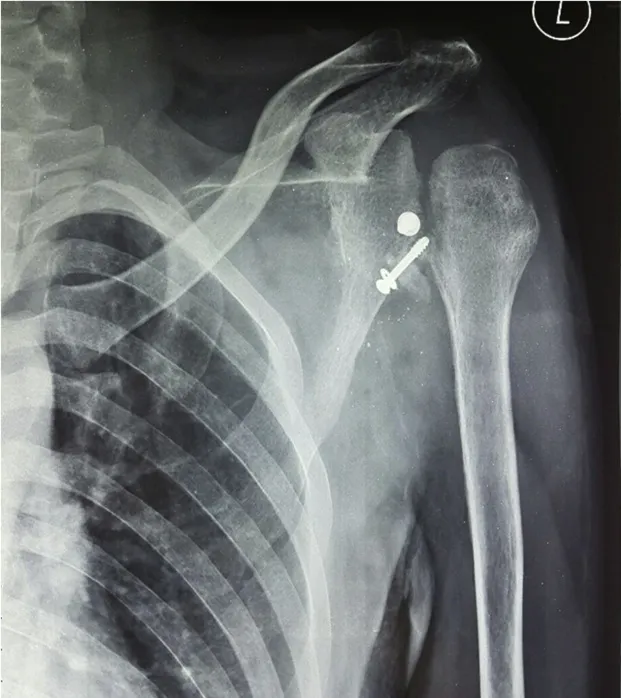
Three months post-operative X-ray antero-posterior view of the left shoulder showing loss of the humeral head contour.
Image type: radiology (x_ray)